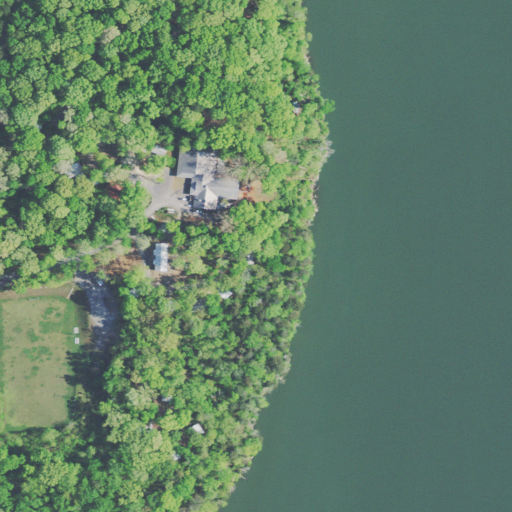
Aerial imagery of cliff(s) in Tennessee named Hobo Bluff containing deciduous forest, open water, grassland, pasture, shrub, medium intensity development, and herbaceous wetlands